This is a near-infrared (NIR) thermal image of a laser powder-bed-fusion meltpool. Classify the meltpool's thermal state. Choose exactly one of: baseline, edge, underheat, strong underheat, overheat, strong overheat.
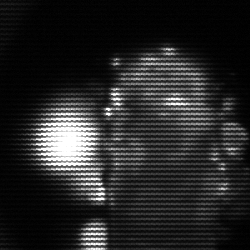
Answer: strong underheat